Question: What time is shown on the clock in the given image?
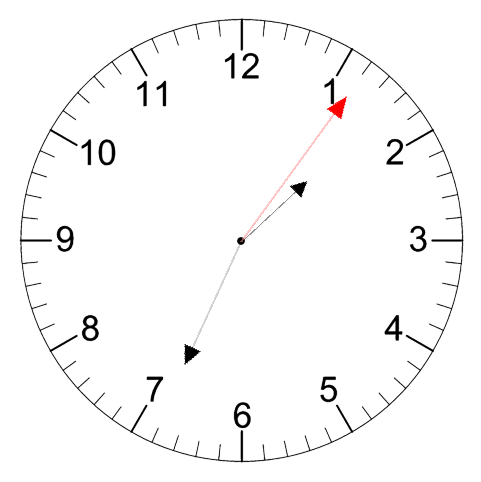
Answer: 01:34:06